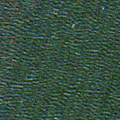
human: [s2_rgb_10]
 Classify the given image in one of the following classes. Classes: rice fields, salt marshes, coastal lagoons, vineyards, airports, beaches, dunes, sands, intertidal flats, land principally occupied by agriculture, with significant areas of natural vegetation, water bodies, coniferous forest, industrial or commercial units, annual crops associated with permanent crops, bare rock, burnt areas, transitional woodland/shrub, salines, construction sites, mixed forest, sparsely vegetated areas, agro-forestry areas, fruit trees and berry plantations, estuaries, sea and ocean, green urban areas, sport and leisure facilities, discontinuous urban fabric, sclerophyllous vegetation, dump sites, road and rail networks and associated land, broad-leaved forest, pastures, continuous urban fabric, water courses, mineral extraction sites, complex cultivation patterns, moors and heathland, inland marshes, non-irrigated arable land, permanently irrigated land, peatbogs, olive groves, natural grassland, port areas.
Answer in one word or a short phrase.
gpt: sea and ocean